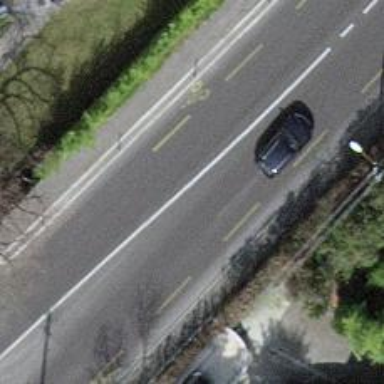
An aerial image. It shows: Bus stop equipped with public transport stop position.